Question: See image here :

I get error in 'setContentView(R.layout.main);' Where is my problem?
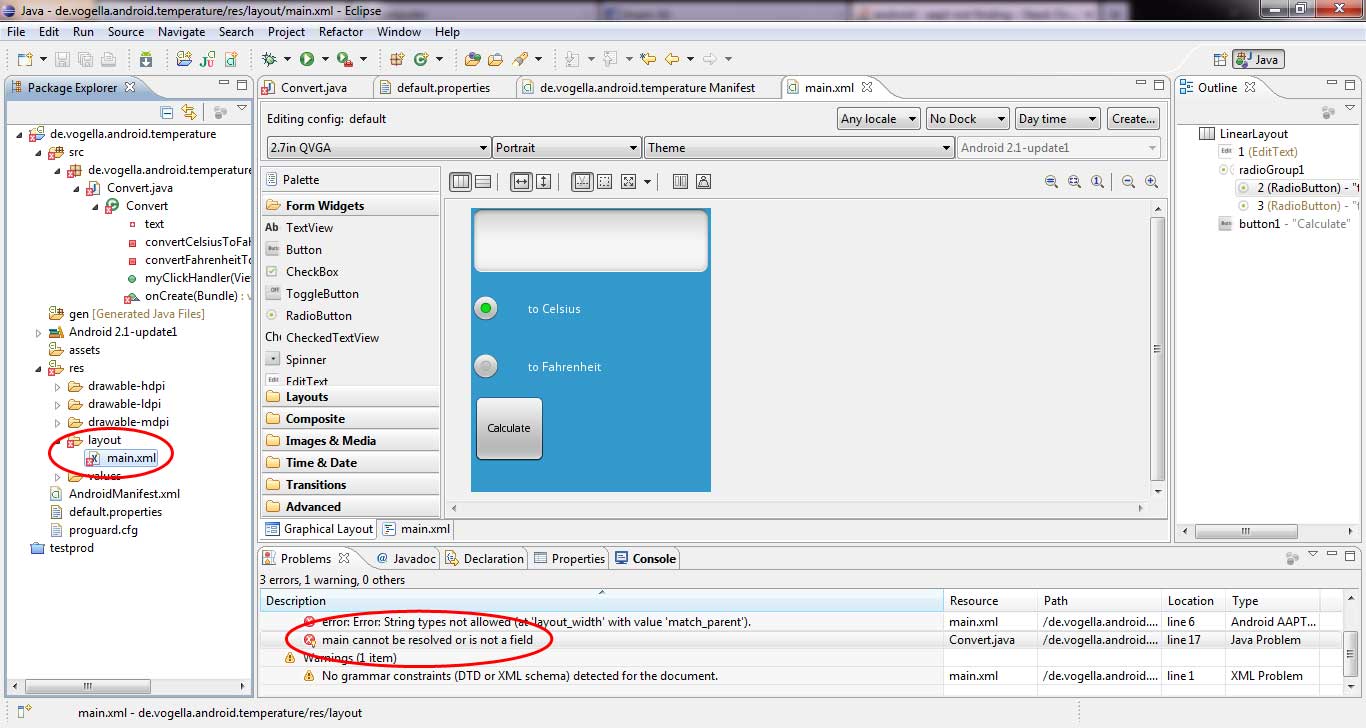
Answer: You seem to have invalid value set for layout_width (="match_parent"). "fill_parent" is maybe what you're looking for. "match_parent" is available only for API level 8 and higher.